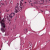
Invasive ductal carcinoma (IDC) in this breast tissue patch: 0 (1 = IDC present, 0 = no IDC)